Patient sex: M
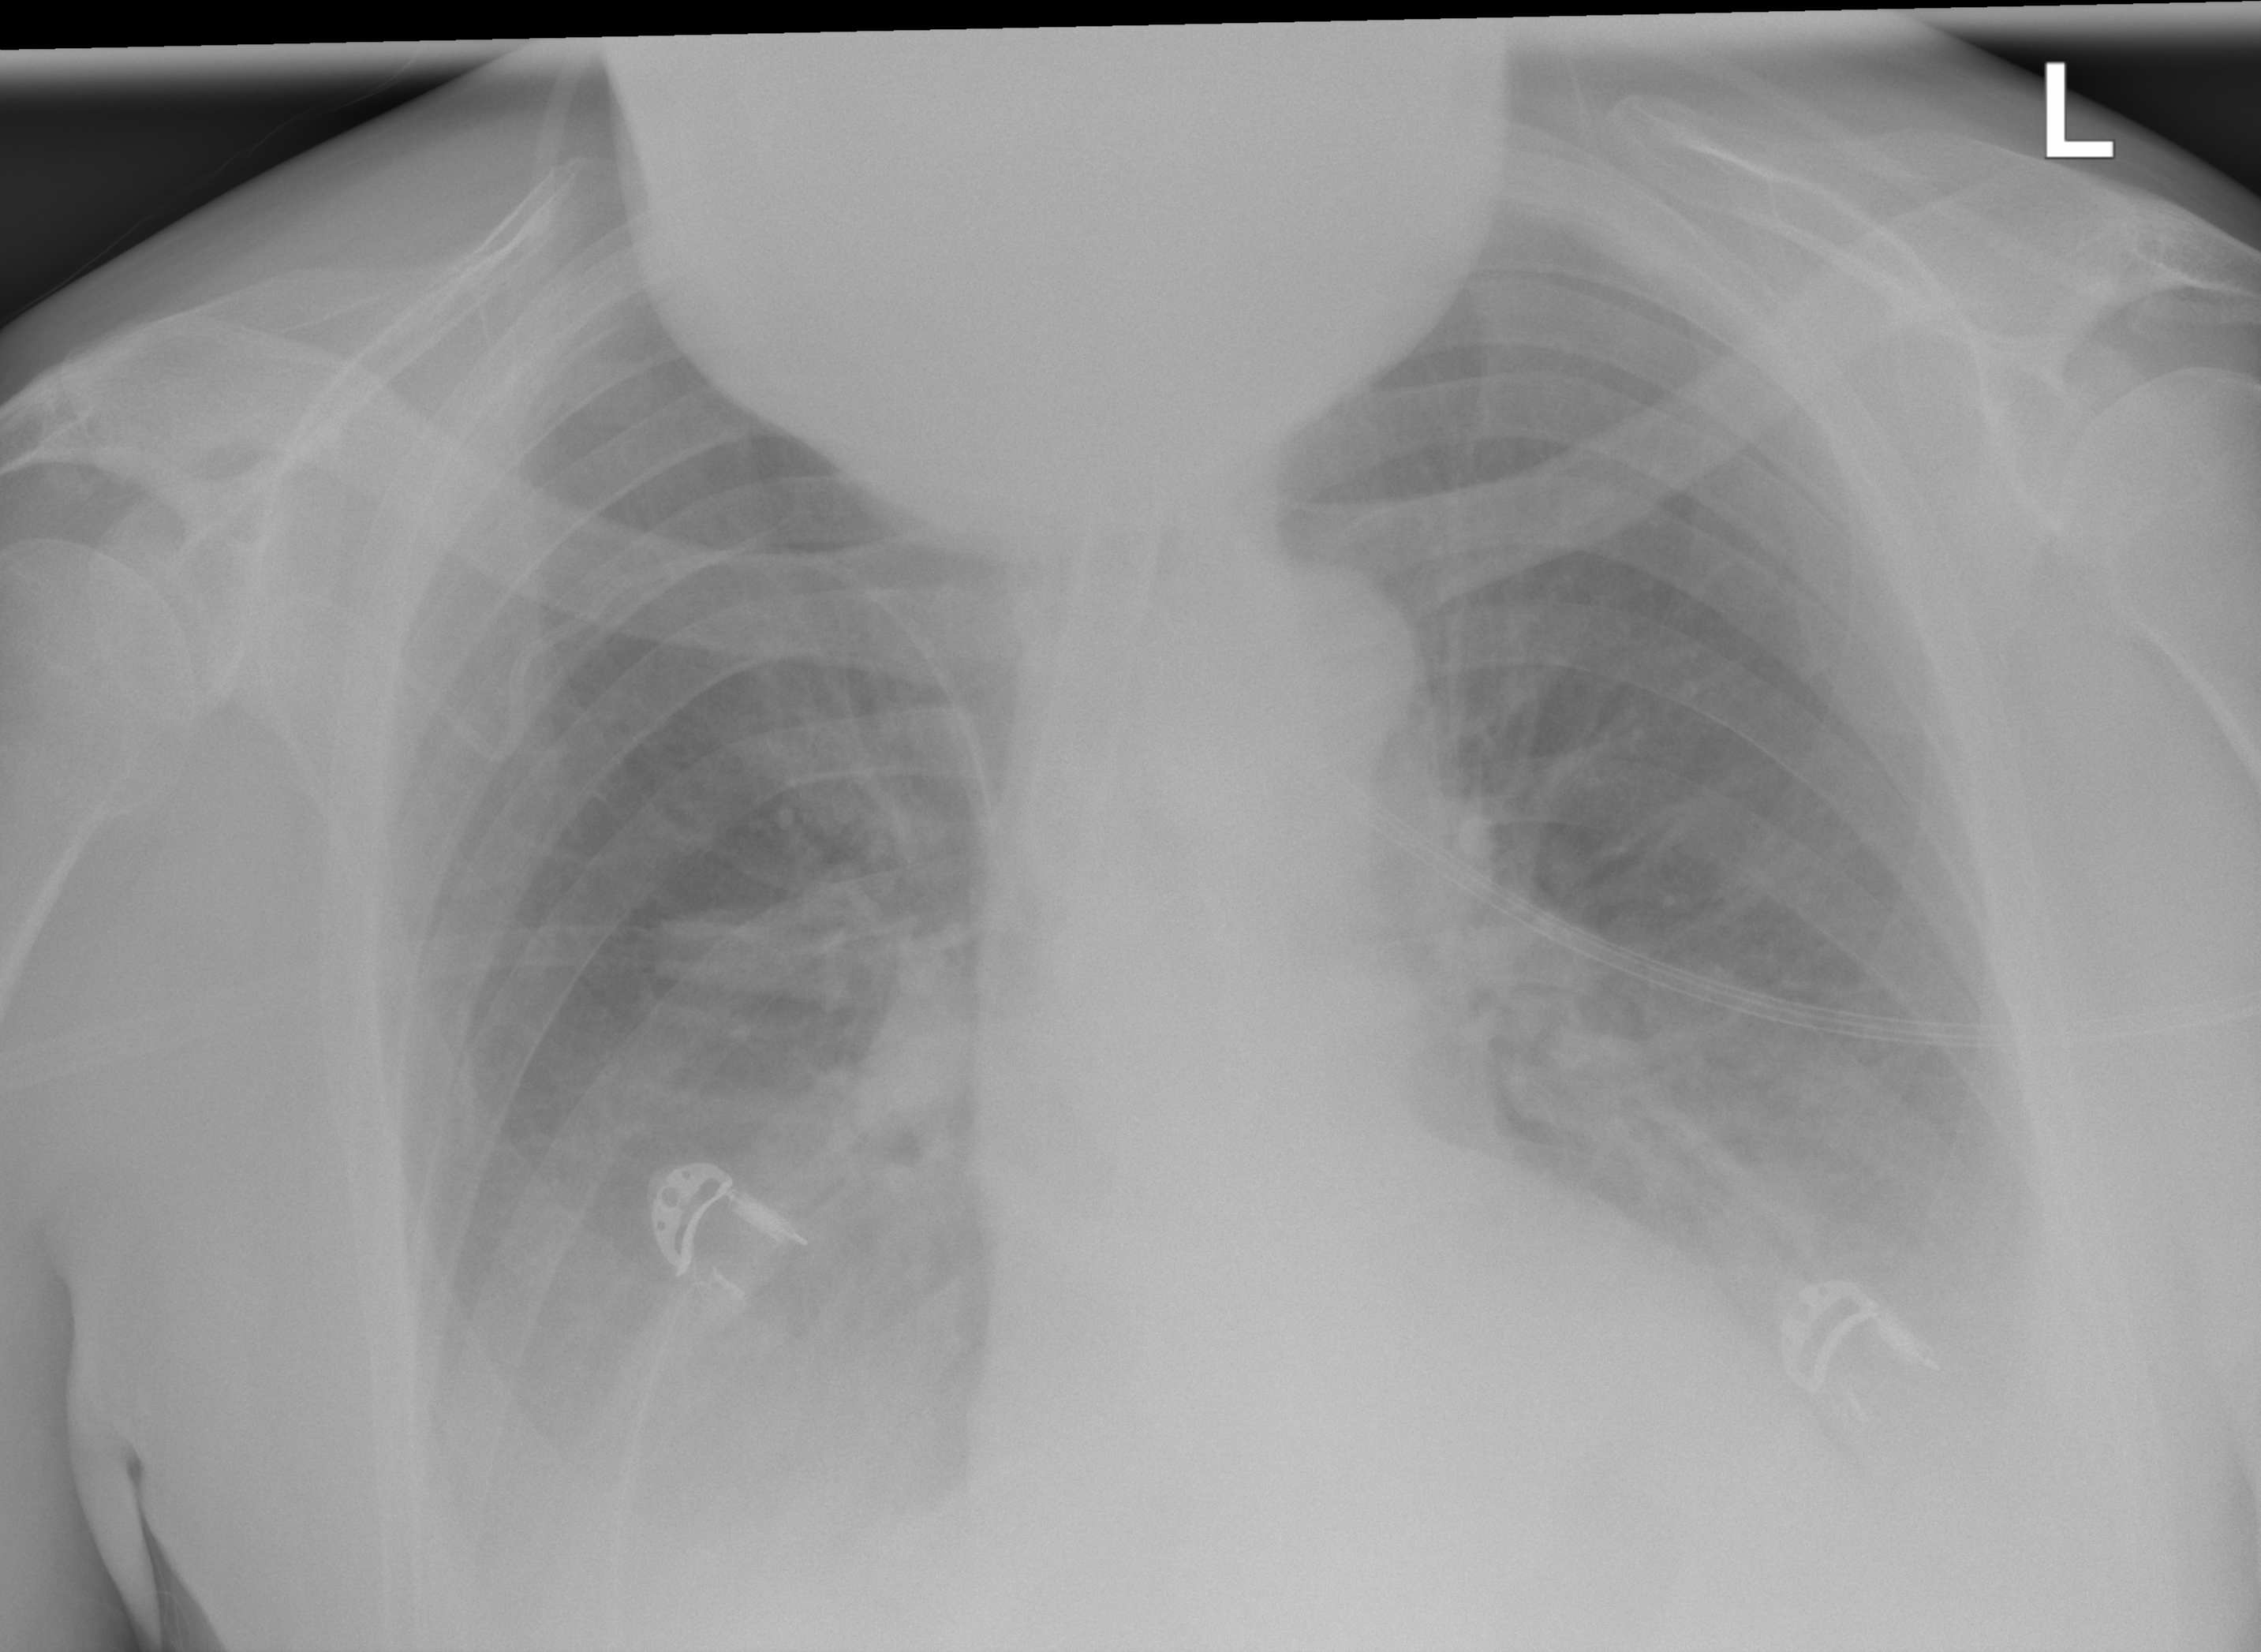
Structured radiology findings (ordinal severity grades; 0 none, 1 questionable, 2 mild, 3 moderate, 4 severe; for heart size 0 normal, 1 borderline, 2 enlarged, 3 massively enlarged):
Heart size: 1
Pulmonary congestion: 2
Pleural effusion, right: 2
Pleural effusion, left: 2
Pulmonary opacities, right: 2
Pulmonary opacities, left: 2
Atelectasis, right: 2
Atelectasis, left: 2